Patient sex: M
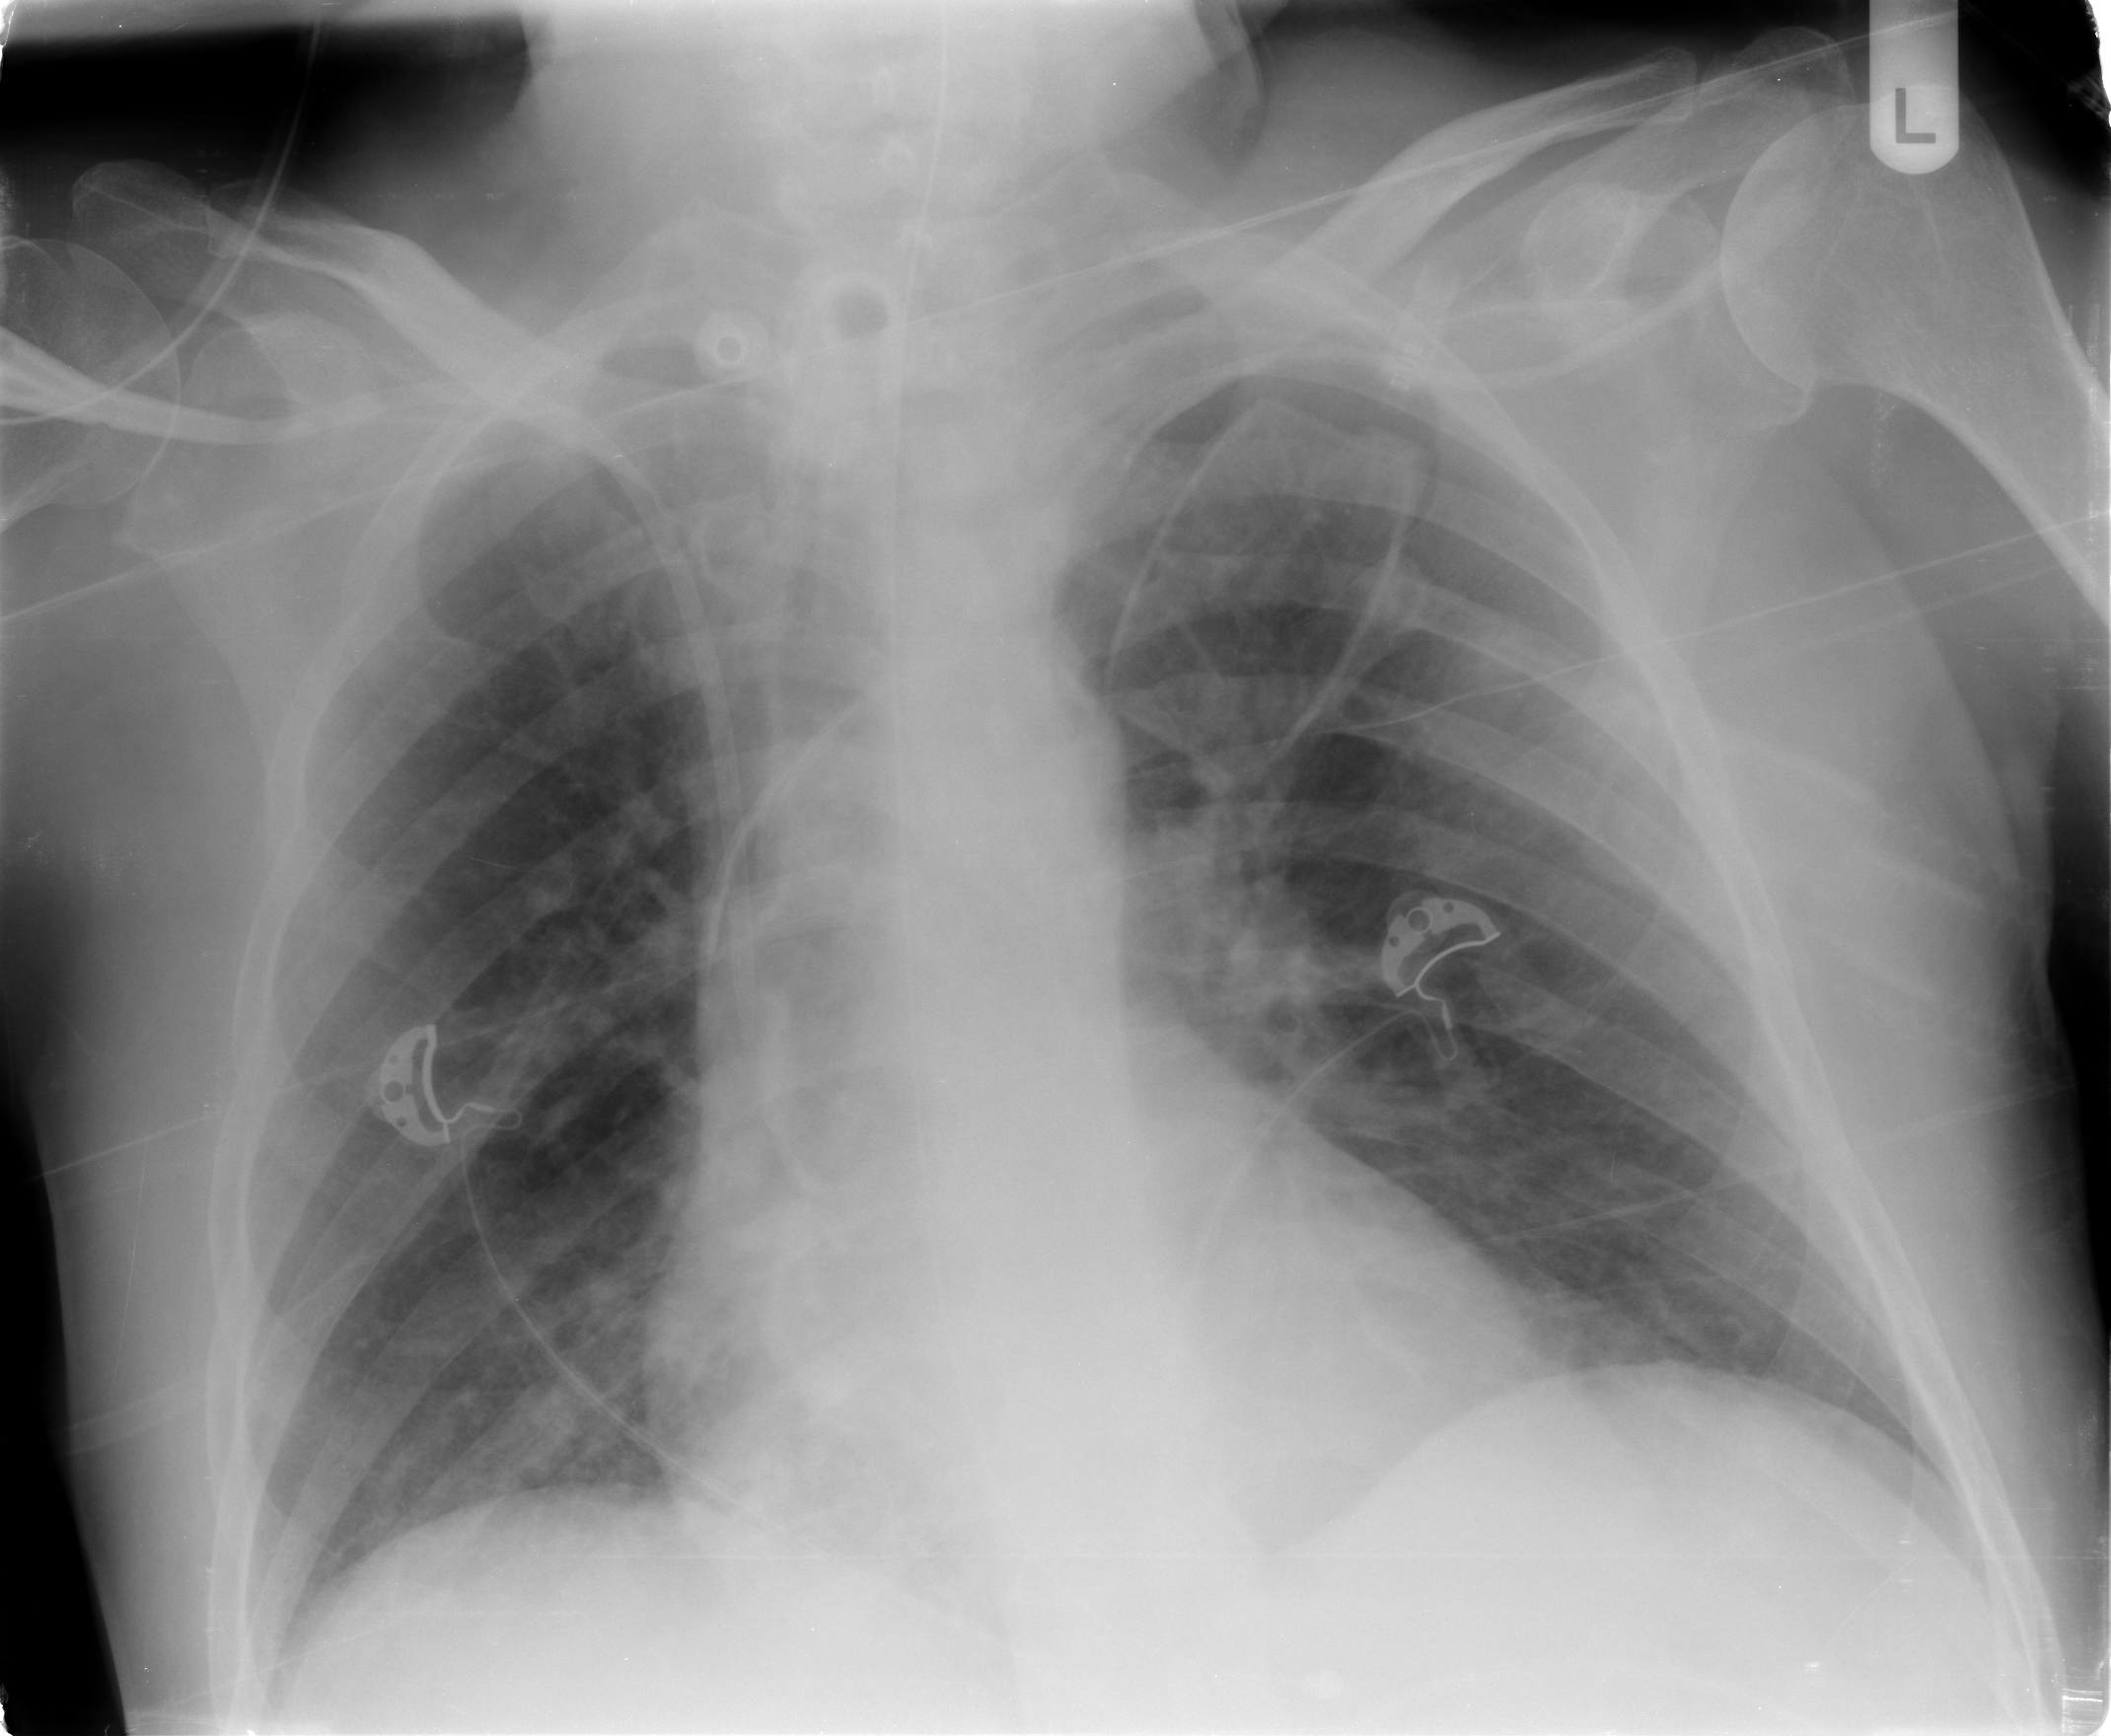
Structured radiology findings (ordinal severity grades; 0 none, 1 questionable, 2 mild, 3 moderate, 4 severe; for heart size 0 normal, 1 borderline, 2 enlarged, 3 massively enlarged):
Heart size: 0
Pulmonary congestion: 1
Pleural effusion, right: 0
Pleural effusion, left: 0
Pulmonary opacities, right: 0
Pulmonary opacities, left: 0
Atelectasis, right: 1
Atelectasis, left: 1